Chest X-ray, AP view. Patient: 70 years old, sex F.
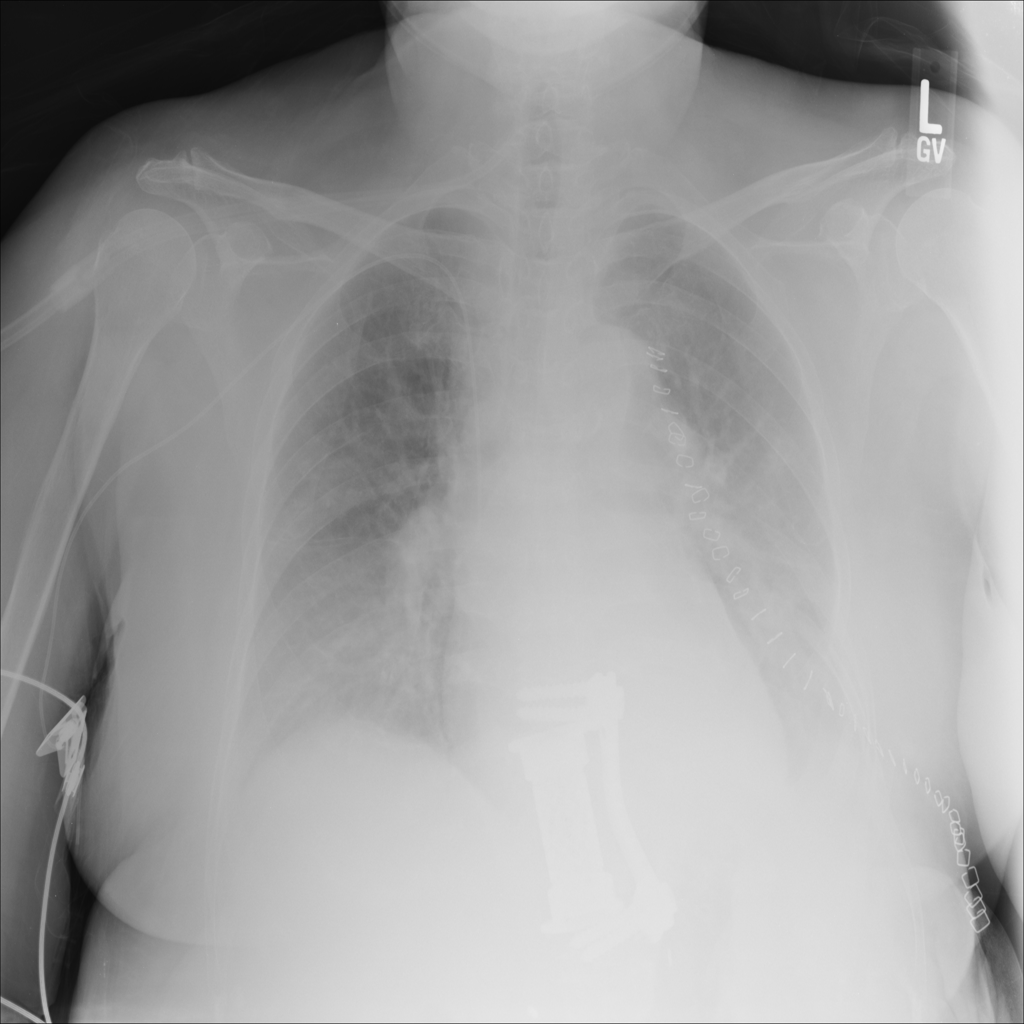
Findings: Pneumothorax